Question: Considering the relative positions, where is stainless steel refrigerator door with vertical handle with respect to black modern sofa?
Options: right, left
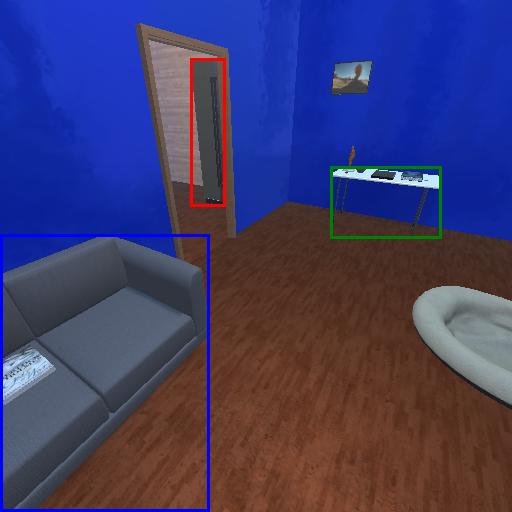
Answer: right